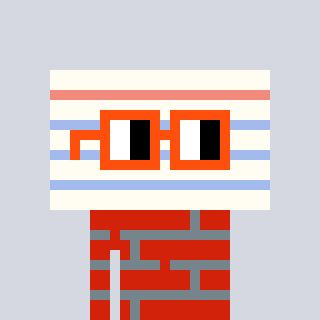
a pixel art character with square orange glasses, a empty notebook page-shaped head and a red-colored body on a cool background